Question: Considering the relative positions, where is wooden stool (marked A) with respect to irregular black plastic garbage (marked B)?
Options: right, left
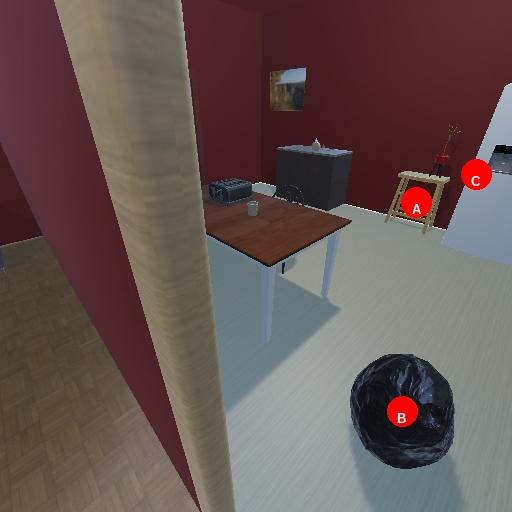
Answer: right